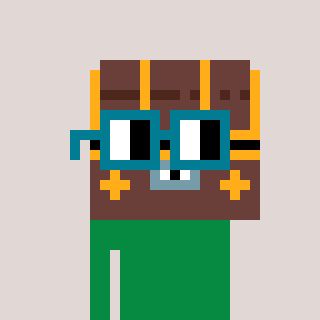
a pixel art character with square dark green glasses, a treasure chest-shaped head and a green-colored body on a warm background